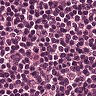
Metastatic tissue present: no